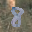
Label: 8